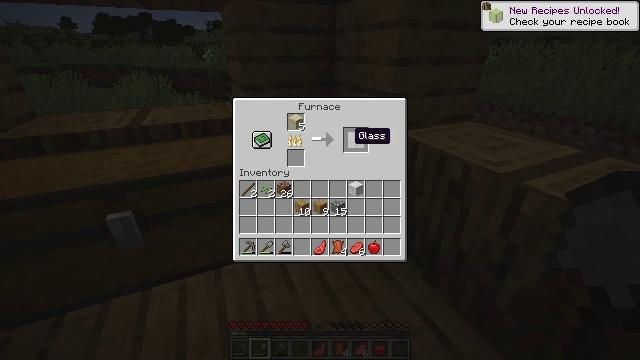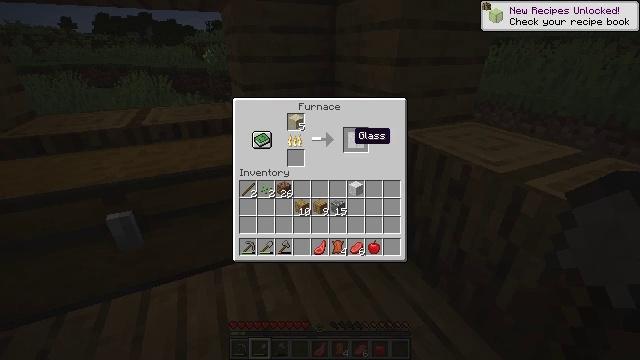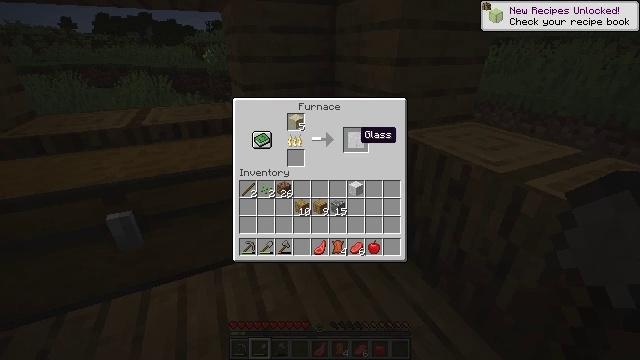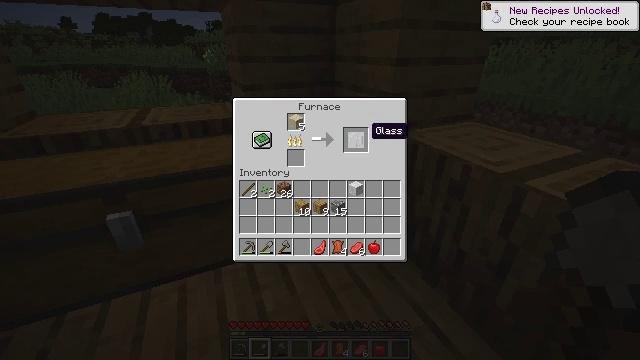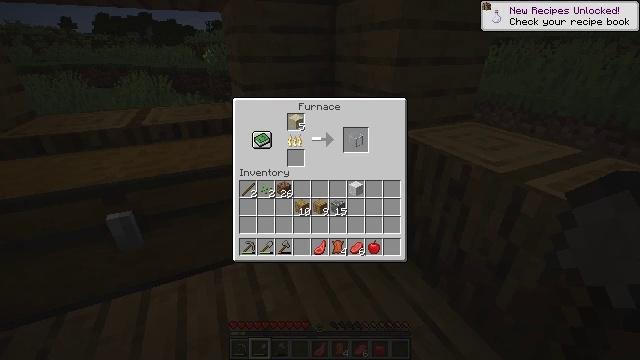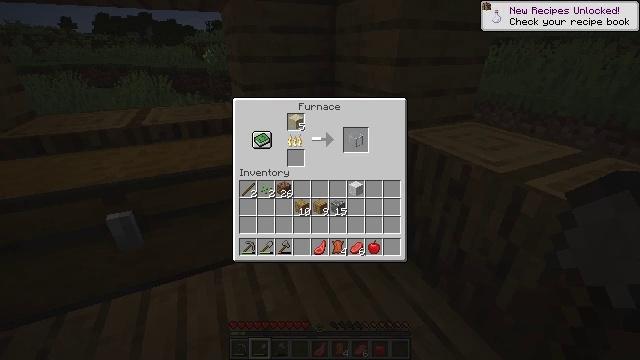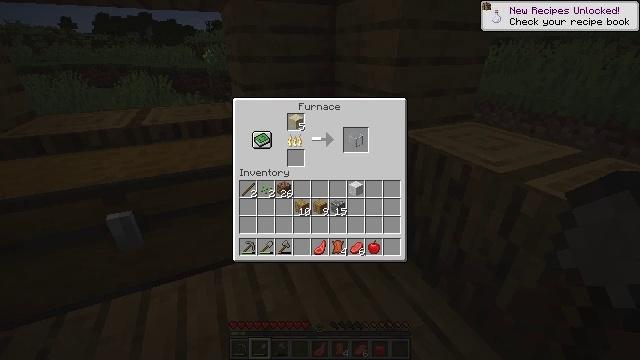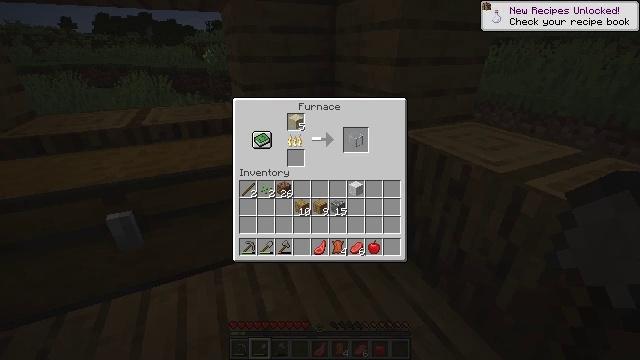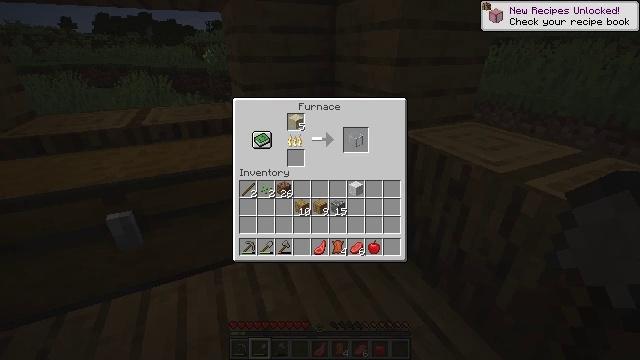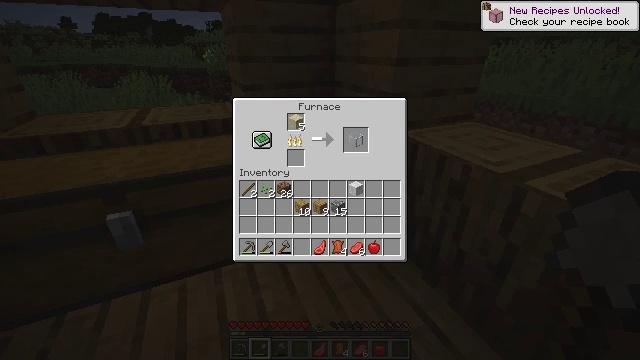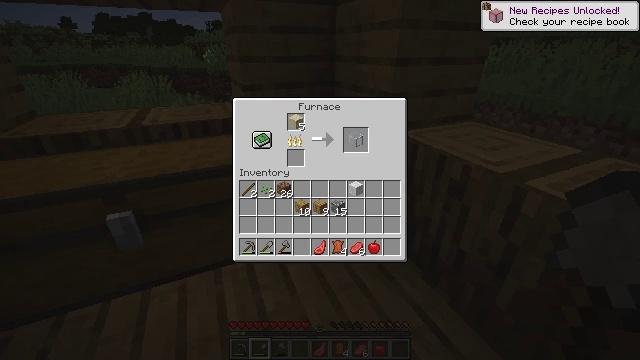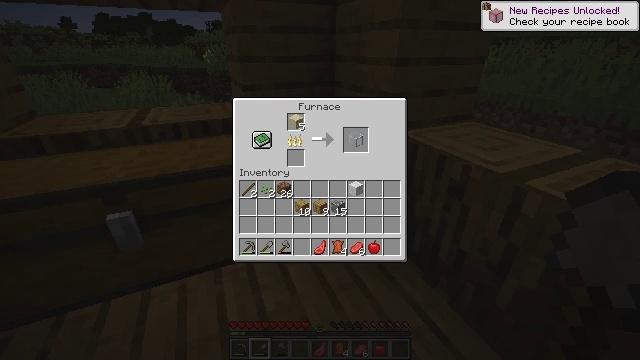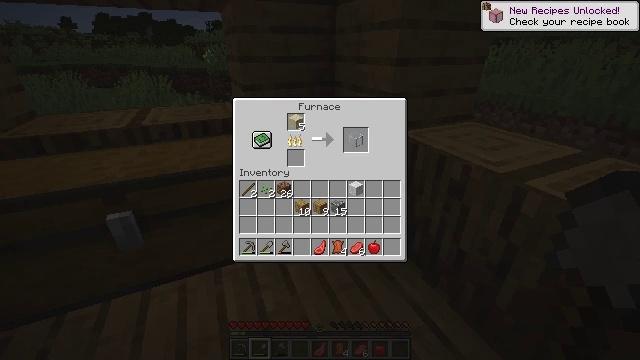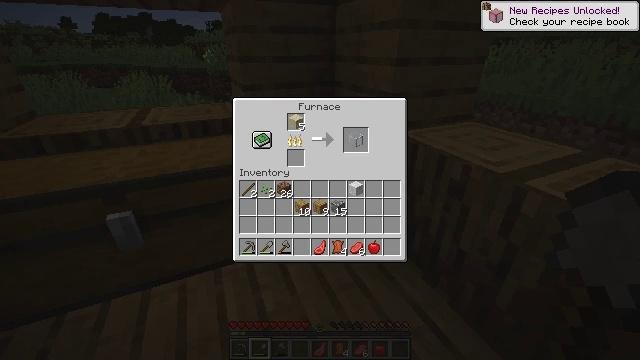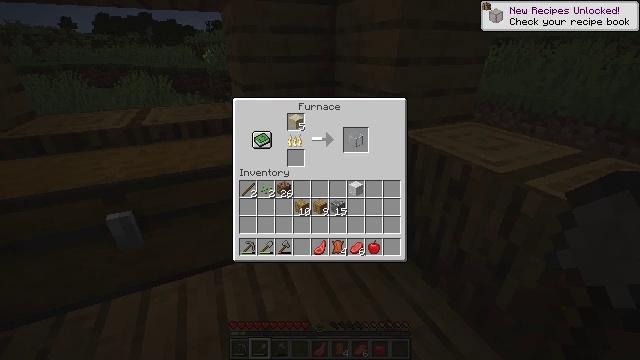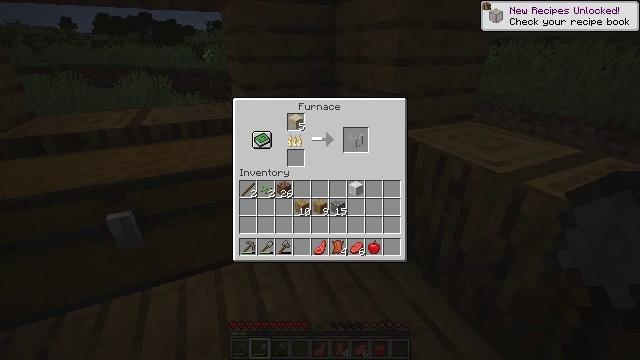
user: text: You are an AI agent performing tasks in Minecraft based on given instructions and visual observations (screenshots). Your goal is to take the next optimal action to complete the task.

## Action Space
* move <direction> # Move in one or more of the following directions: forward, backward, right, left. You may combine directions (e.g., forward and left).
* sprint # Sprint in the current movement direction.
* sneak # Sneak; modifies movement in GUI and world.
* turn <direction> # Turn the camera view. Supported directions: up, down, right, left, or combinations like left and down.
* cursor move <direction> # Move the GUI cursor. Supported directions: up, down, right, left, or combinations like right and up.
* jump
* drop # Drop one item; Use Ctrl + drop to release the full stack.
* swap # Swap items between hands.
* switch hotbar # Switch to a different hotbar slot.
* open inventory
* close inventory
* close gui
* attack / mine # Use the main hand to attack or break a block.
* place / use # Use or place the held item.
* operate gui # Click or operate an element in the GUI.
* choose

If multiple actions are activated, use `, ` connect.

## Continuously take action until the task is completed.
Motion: motion action
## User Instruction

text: craft item air
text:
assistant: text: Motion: no_op
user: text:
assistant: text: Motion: no_op
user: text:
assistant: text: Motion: cursor move right
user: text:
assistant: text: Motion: no_op
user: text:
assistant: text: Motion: no_op
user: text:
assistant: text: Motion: no_op
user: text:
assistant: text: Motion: no_op
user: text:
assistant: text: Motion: no_op
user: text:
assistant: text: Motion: cursor move down
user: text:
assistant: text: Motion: cursor move down
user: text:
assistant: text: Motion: no_op
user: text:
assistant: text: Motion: no_op
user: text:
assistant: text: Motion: cursor move right
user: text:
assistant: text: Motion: cursor move right
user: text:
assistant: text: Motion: no_op
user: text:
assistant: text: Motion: no_op
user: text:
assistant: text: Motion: no_op
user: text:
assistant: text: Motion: cursor move down
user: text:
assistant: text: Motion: no_op
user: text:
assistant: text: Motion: no_op
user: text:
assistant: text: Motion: no_op
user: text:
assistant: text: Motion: operate gui
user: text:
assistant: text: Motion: operate gui
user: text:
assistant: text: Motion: operate gui
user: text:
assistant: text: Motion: no_op
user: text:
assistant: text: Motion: no_op
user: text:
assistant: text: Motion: cursor move left
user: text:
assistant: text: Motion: cursor move left
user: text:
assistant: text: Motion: no_op
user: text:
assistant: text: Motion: no_op